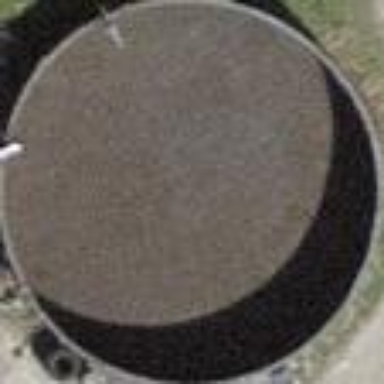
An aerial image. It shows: Storage tank that is man-made.